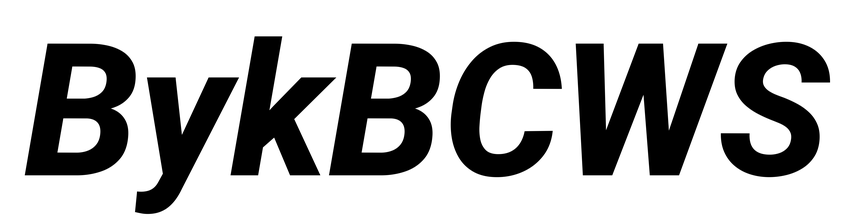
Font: Roboto-Italic_ExtraBold_Italic